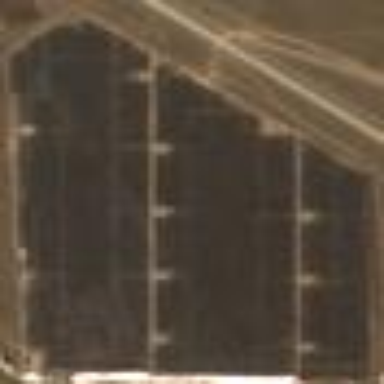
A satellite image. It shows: Solar power plant using photovoltaic technology.